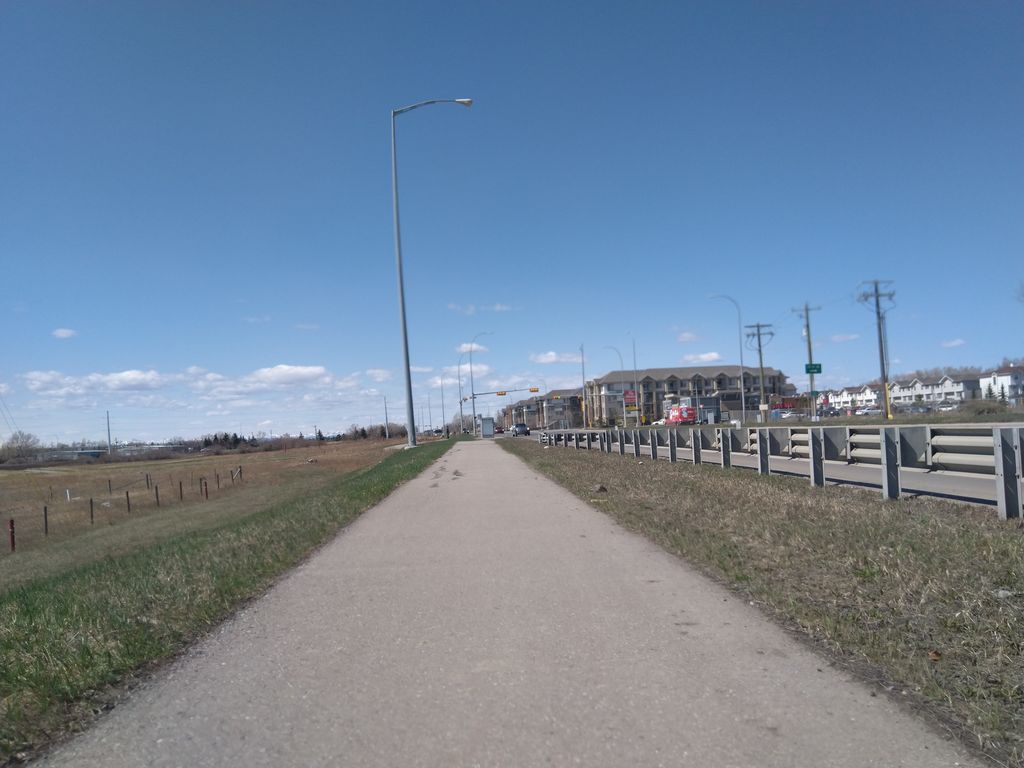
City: calgary